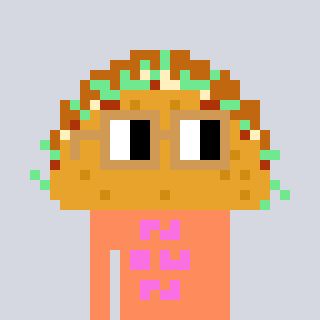
a pixel art character with square brown glasses, a taco-shaped head and a peachy-colored body on a cool background